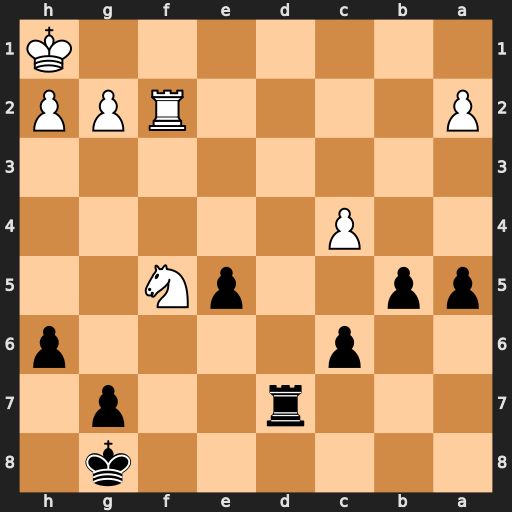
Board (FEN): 6k1/3r2p1/2p4p/pp2pN2/2P5/8/P4RPP/7K
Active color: b
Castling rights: -
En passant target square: -
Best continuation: Rd1+ Rf1 Rxf1#